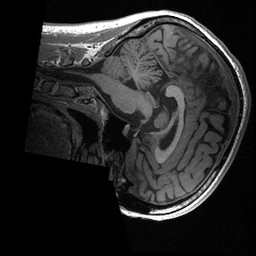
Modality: T1w
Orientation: sagittal
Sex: female
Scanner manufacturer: ge
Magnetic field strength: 3 T
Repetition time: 0.0064 s
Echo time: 0.00281 s